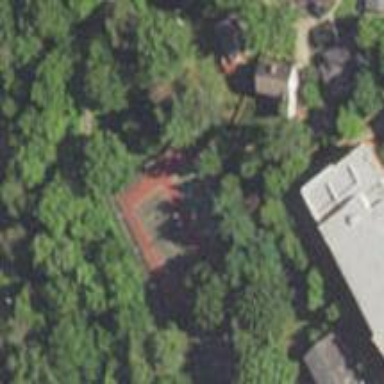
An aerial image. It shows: Paved tennis court on leisure land.